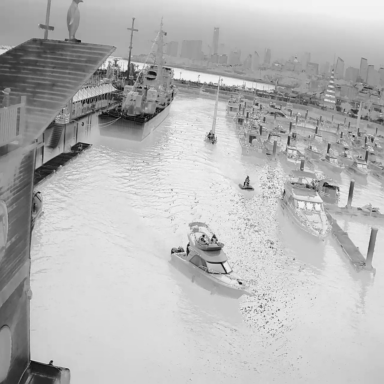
There are 24 objects shown in the infrared image, including three sailboats, and 21 canoes.